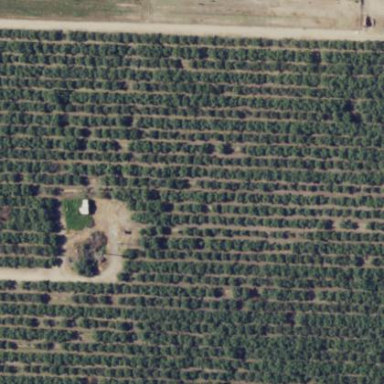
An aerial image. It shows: Almond orchard with rows of almond trees.